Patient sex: M
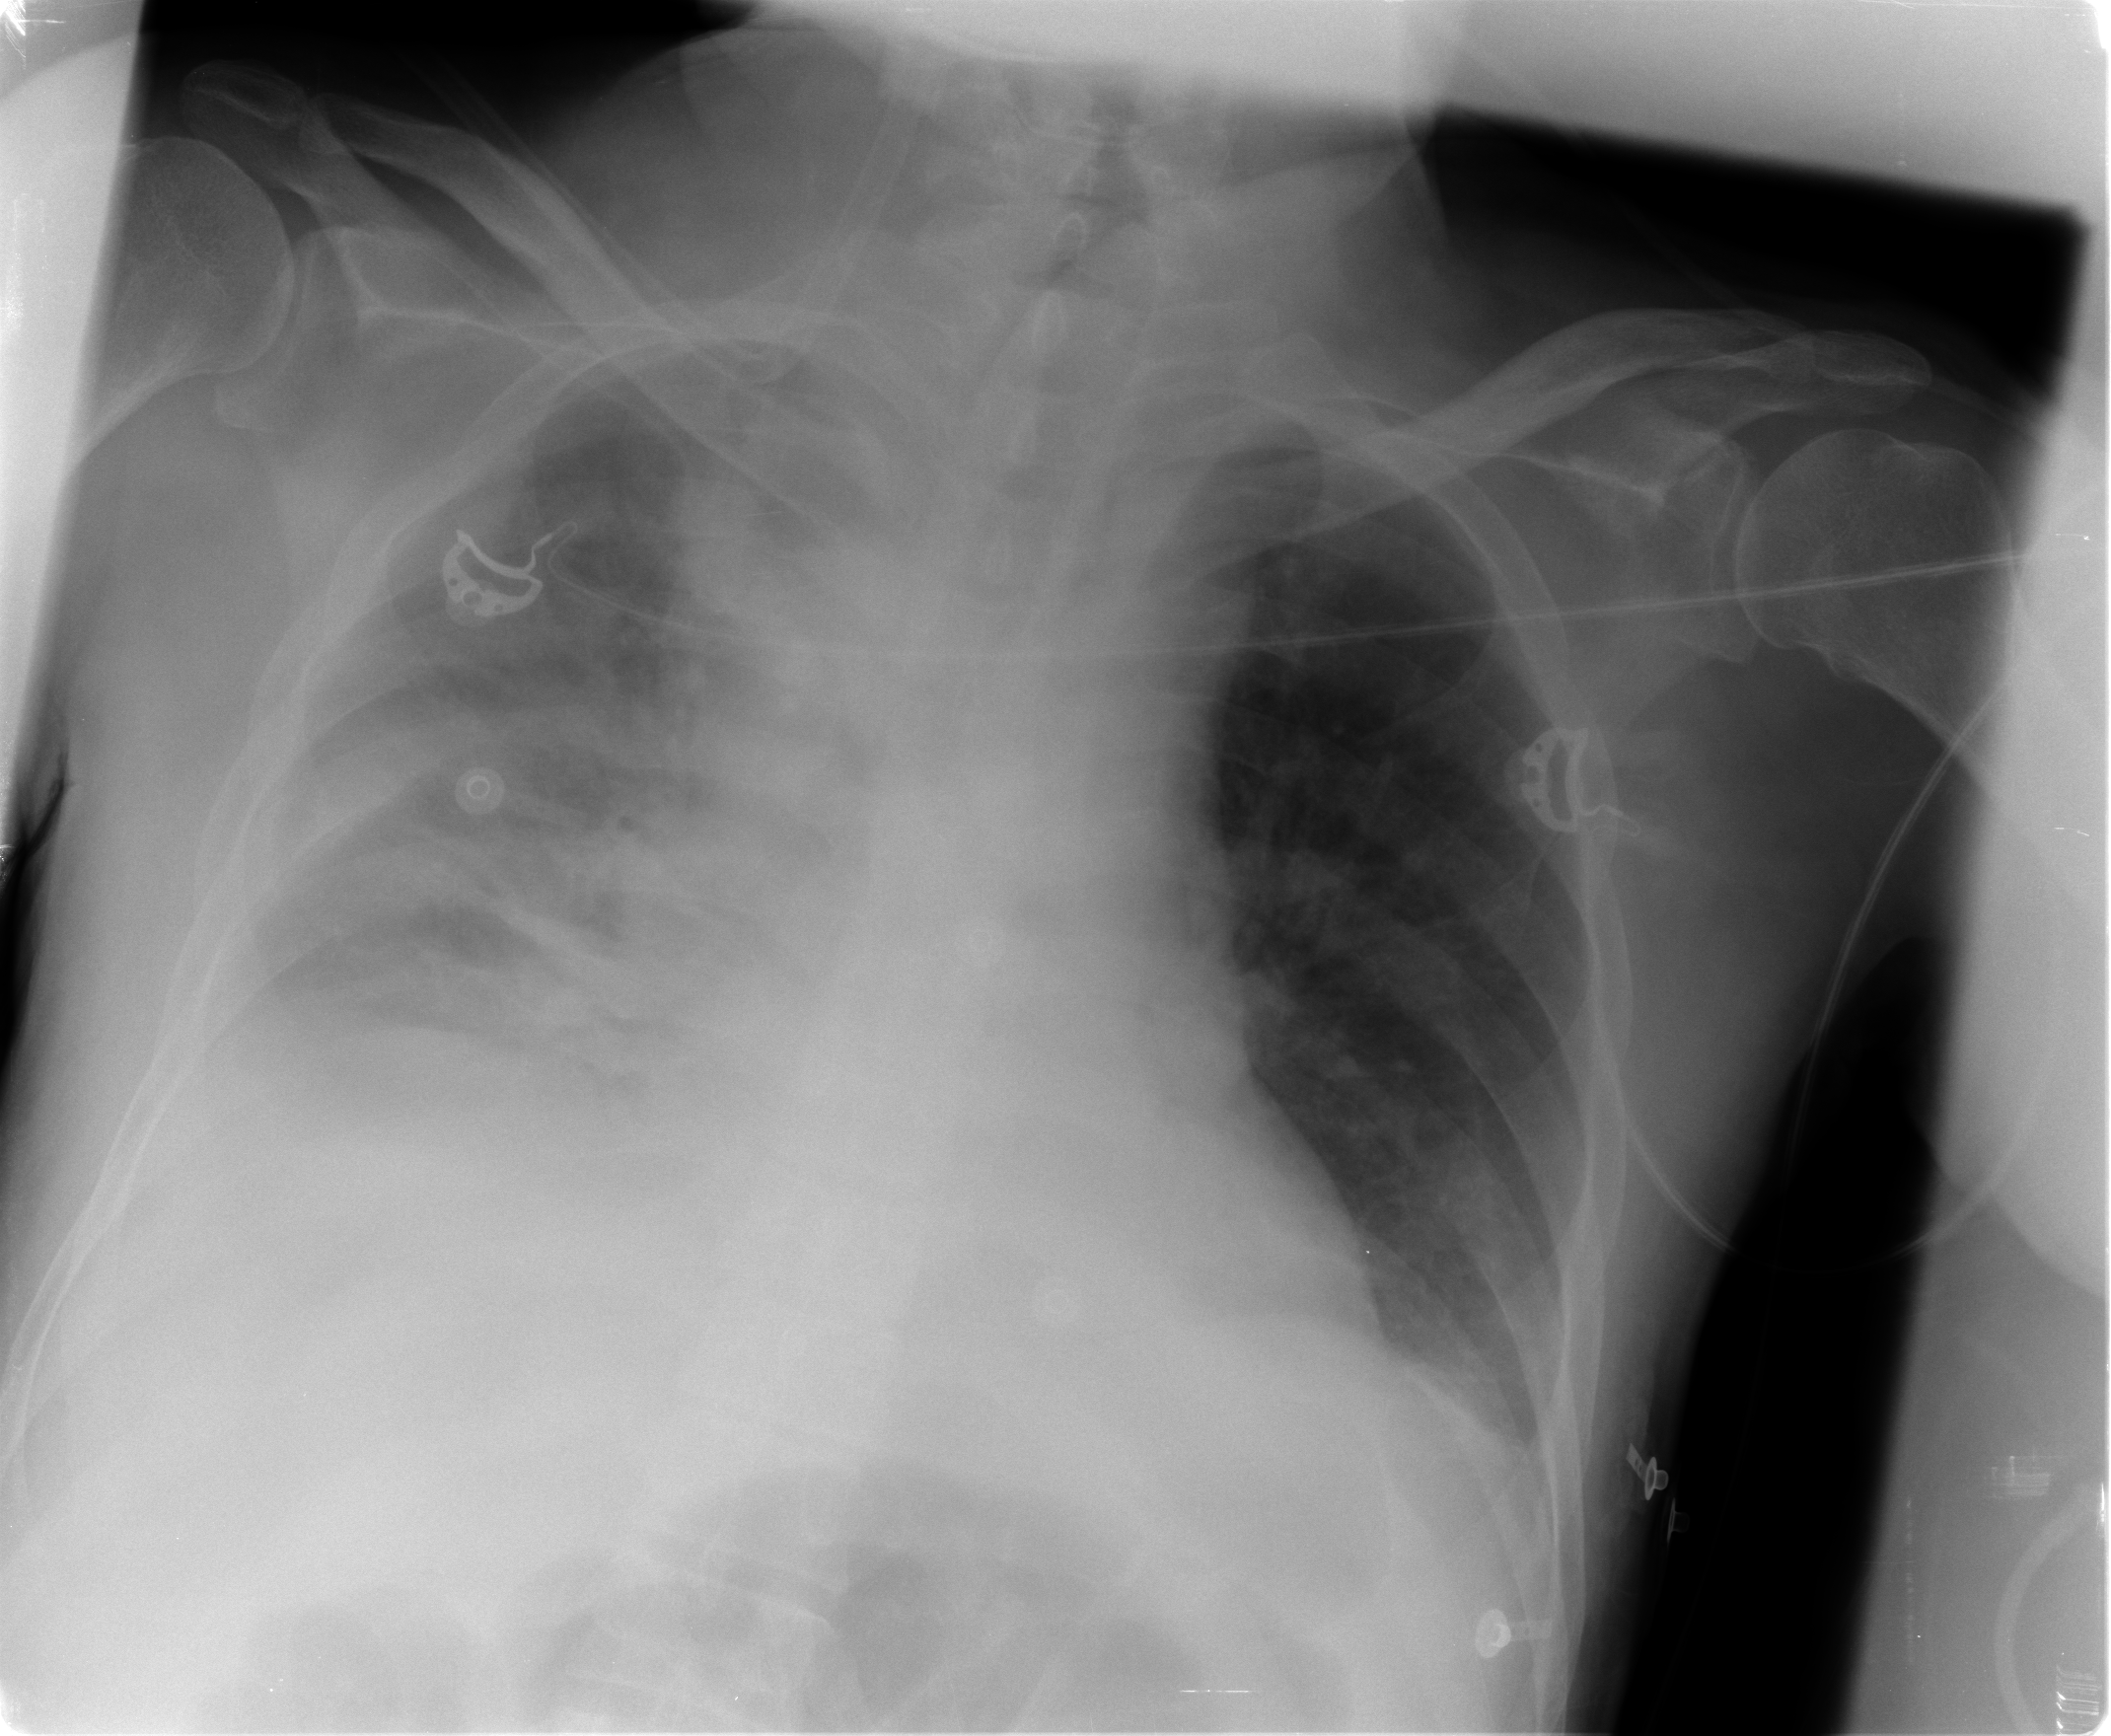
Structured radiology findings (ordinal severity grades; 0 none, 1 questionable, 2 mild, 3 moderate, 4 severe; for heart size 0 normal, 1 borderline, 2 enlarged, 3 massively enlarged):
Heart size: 1
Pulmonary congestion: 2
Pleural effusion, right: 2
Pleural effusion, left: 1
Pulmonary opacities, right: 3
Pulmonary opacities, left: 0
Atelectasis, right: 2
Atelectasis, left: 1